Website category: phone
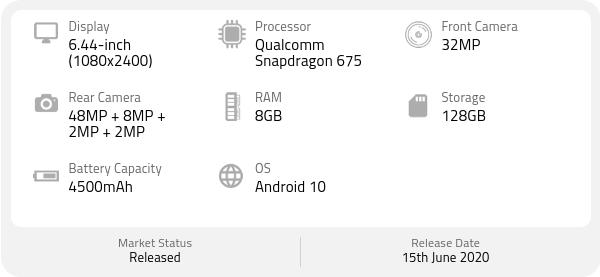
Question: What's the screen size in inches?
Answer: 6.44-inch

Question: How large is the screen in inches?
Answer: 6.44-inch

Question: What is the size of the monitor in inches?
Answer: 6.44-inch

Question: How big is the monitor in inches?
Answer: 6.44-inch

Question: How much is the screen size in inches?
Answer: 6.44-inch

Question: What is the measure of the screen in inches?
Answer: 6.44-inch

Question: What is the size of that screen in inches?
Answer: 6.44-inch

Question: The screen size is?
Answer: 6.44-inch

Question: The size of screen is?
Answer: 6.44-inch

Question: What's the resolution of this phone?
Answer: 1080x2400

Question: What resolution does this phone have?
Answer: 1080x2400

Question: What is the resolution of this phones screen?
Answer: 1080x2400

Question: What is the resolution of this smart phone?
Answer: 1080x2400

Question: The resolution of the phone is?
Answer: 1080x2400

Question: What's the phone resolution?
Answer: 1080x2400

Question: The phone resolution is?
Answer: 1080x2400

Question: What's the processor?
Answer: Qualcomm Snapdragon 675

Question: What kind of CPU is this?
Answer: Qualcomm Snapdragon 675

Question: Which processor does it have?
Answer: Qualcomm Snapdragon 675

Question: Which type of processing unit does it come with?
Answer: Qualcomm Snapdragon 675

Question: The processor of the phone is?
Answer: Qualcomm Snapdragon 675

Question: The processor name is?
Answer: Qualcomm Snapdragon 675

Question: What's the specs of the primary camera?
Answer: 48MP + 8MP + 2MP + 2MP

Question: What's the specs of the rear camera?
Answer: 48MP + 8MP + 2MP + 2MP

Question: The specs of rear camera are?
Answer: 48MP + 8MP + 2MP + 2MP

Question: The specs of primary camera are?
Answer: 48MP + 8MP + 2MP + 2MP

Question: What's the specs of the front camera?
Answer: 32MP

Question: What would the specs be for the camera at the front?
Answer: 32MP

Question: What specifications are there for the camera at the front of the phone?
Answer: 32MP

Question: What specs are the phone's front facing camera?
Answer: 32MP

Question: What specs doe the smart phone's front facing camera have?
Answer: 32MP

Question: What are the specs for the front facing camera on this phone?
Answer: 32MP

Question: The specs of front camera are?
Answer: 32MP

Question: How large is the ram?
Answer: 8GB

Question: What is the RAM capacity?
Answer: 8GB

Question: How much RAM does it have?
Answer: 8GB

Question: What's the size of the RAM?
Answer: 8GB

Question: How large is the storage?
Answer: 128GB

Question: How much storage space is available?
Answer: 128GB

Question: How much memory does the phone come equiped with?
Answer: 128GB

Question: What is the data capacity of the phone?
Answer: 128GB

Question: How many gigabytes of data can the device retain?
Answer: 128GB

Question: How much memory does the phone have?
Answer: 128GB

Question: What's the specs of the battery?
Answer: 4500mAh

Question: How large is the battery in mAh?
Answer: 4500mAh

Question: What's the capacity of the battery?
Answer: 4500mAh

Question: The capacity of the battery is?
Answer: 4500mAh

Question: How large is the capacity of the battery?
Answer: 4500mAh

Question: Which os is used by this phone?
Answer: Android 10

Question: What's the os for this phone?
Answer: Android 10

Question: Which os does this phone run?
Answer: Android 10

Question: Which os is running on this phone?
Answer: Android 10

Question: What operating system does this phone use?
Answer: Android 10

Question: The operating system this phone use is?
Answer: Android 10

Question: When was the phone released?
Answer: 15th June 2020

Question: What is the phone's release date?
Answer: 15th June 2020

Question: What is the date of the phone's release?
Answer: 15th June 2020

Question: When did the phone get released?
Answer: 15th June 2020

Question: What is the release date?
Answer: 15th June 2020

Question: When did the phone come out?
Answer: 15th June 2020

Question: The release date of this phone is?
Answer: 15th June 2020